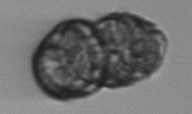
Label: Margalefidinium